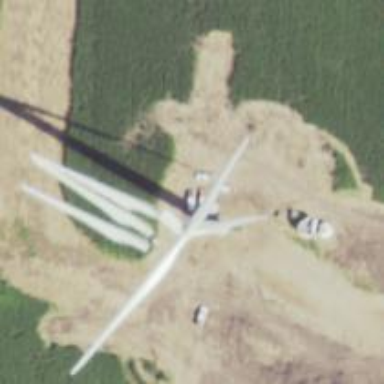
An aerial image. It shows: Wind generator in the form of horizontal axis wind turbine.